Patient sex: M
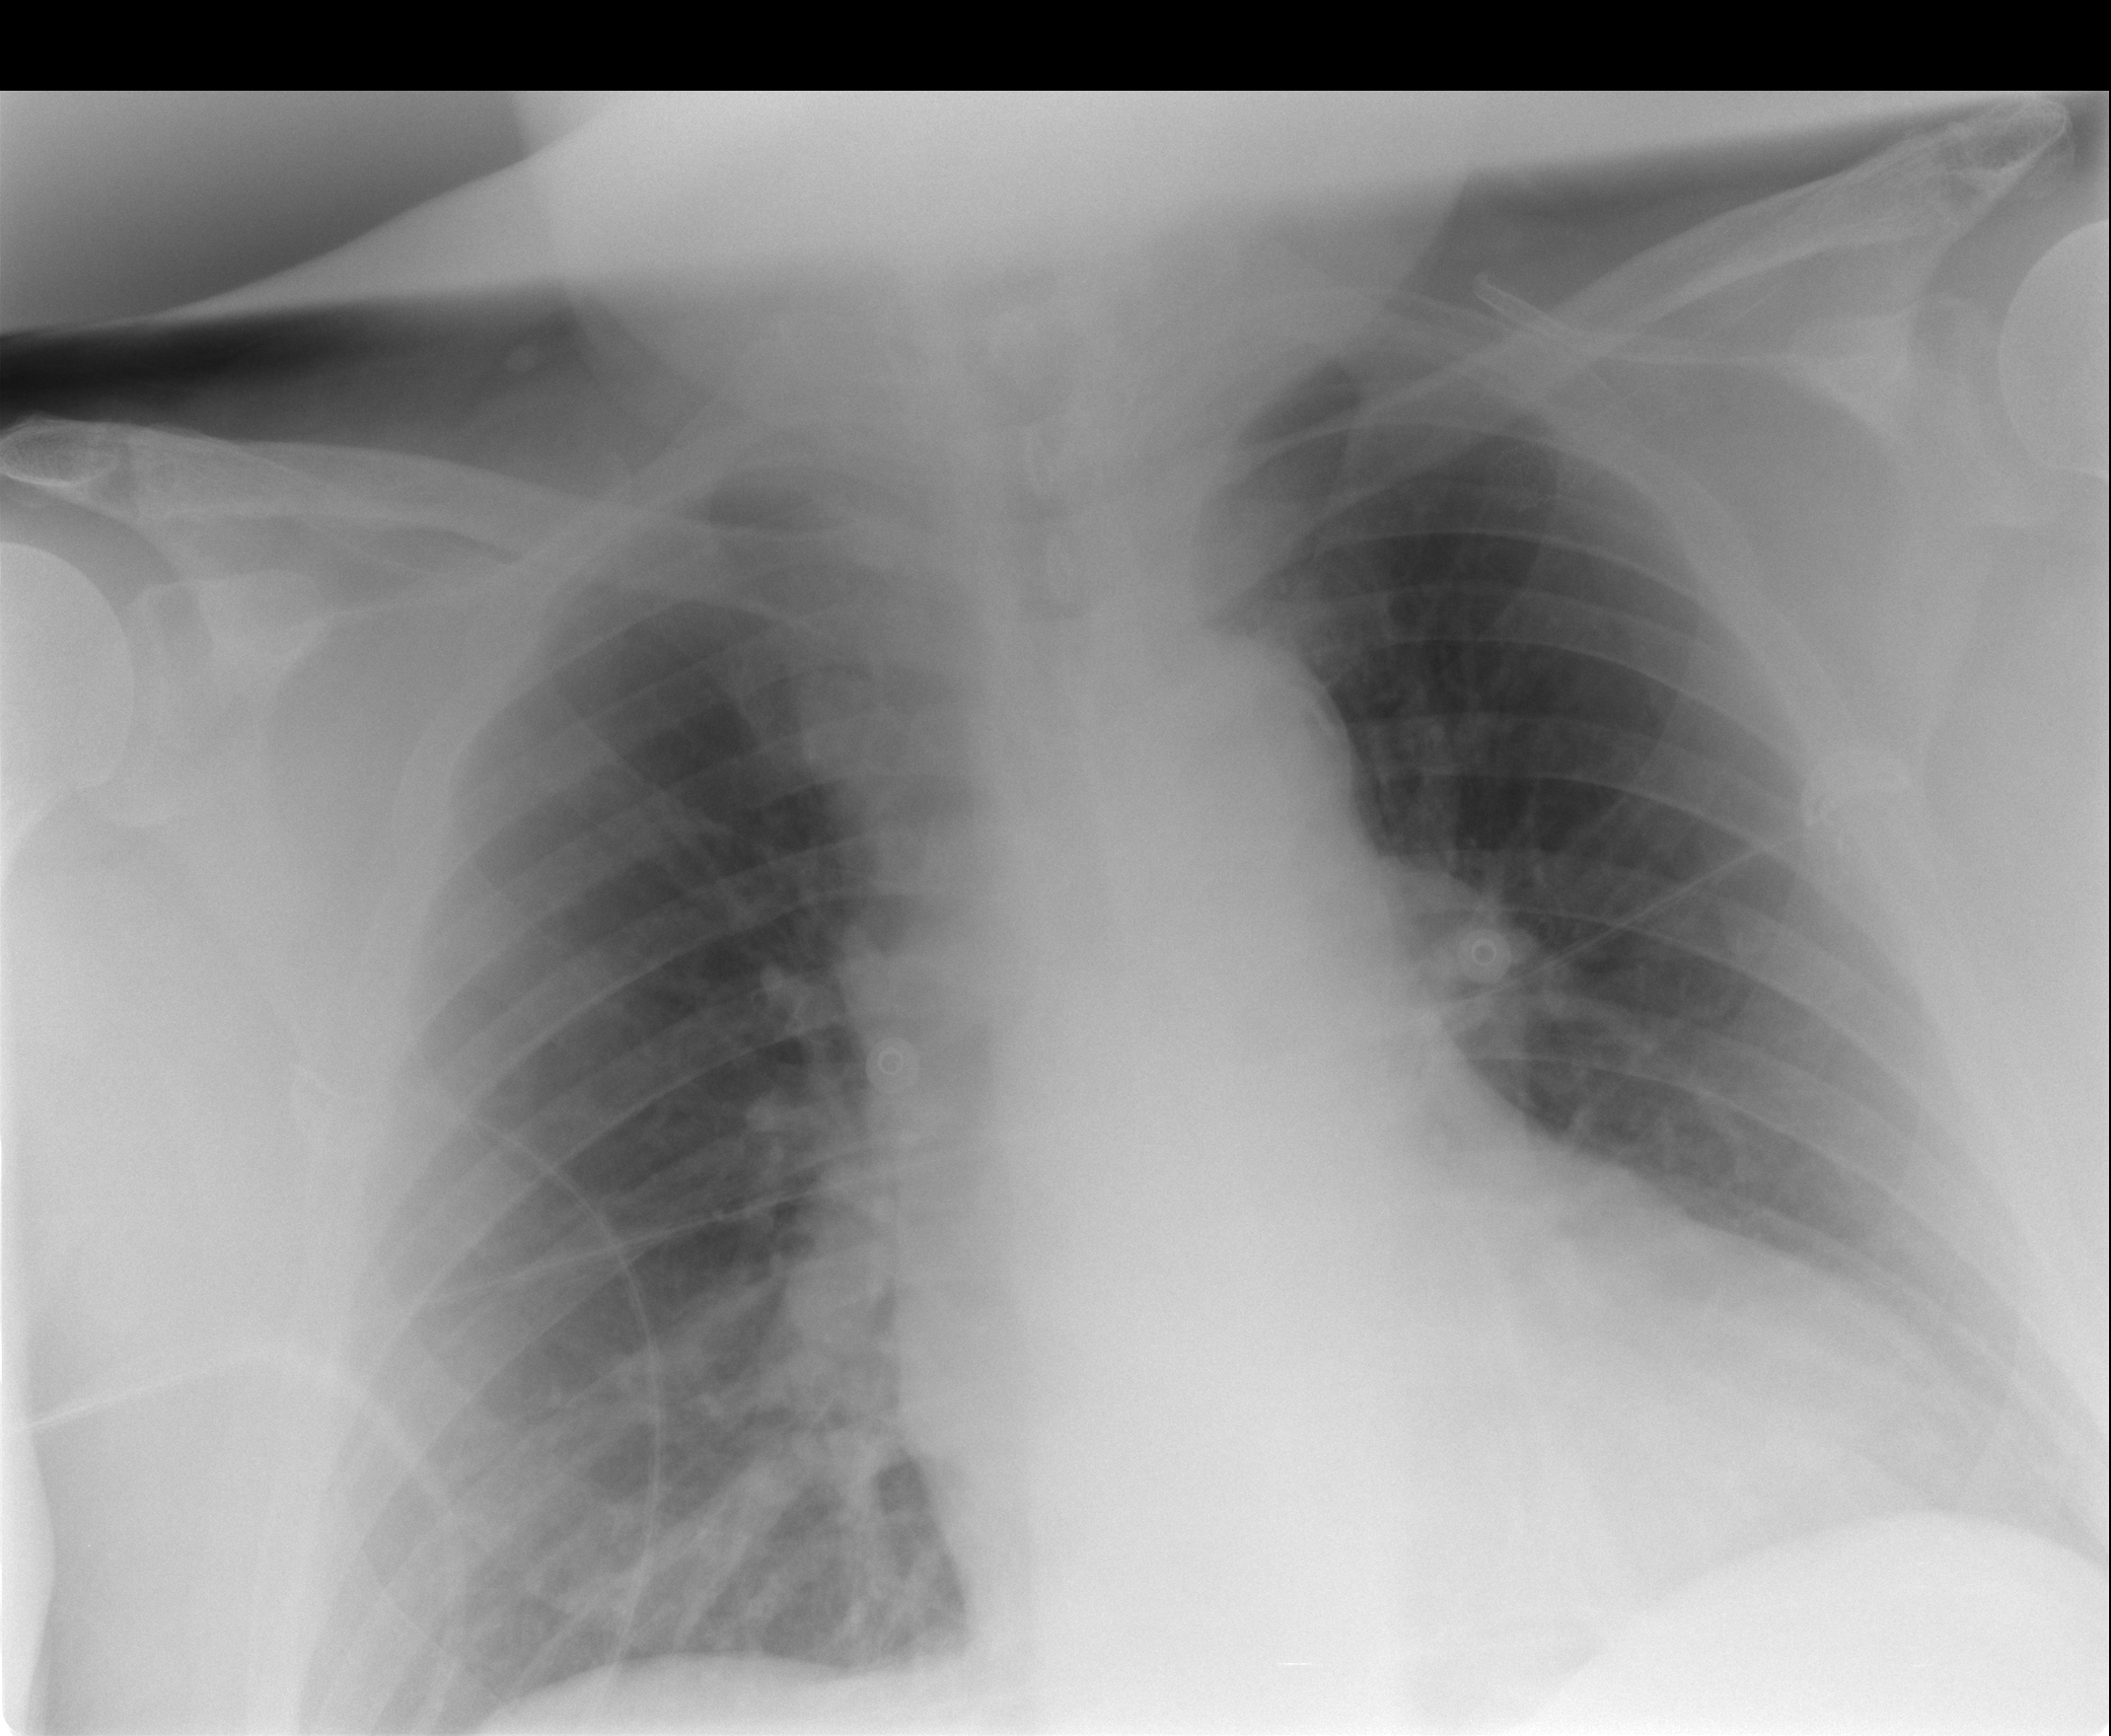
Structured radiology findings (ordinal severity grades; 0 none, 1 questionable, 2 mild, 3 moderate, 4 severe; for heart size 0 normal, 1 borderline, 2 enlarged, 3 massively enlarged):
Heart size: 2
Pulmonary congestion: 0
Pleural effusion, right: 0
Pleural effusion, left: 2
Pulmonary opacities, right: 0
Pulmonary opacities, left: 0
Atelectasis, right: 2
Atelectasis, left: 2